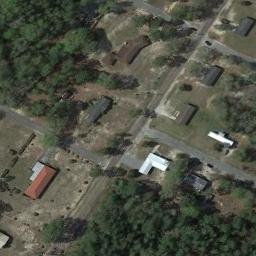
Label: residential